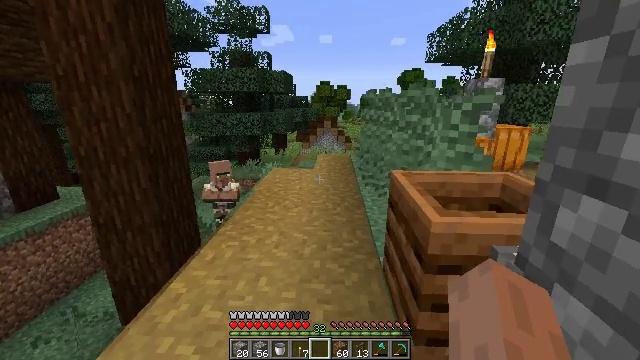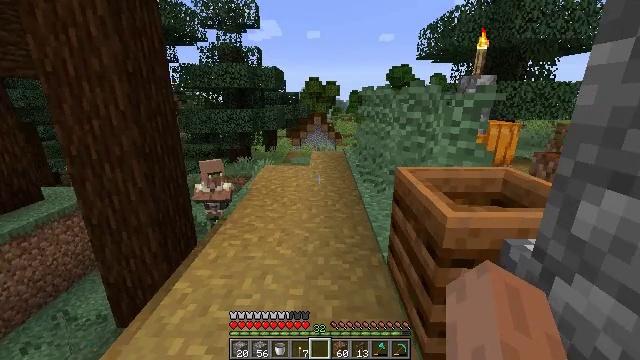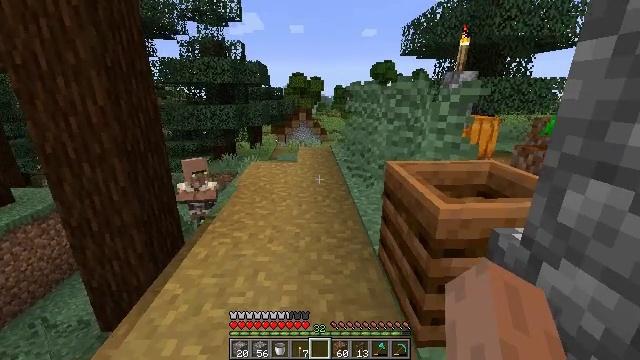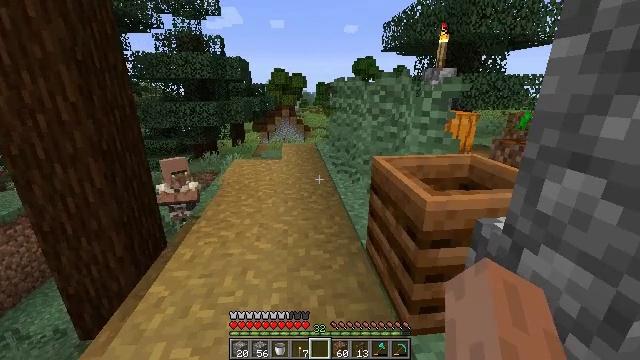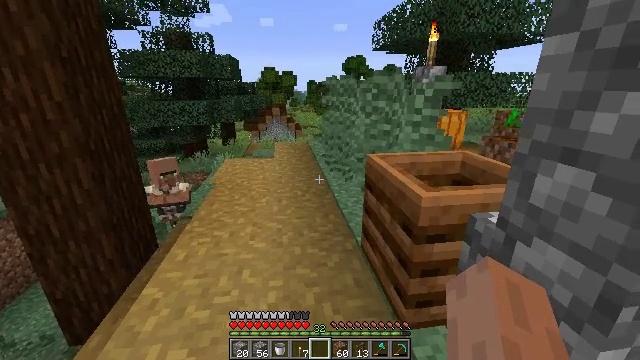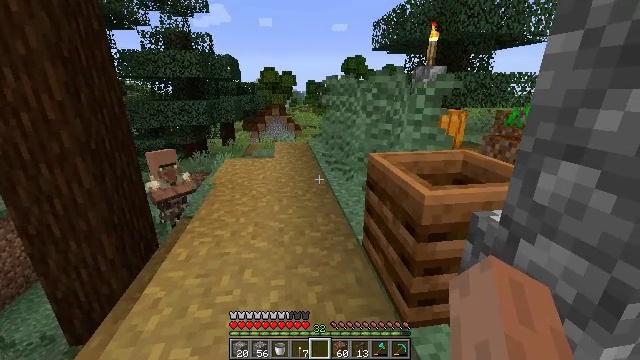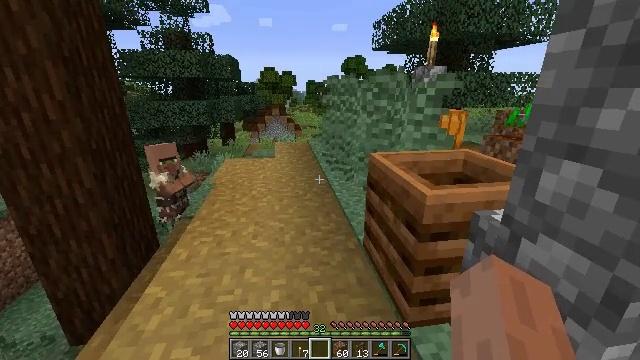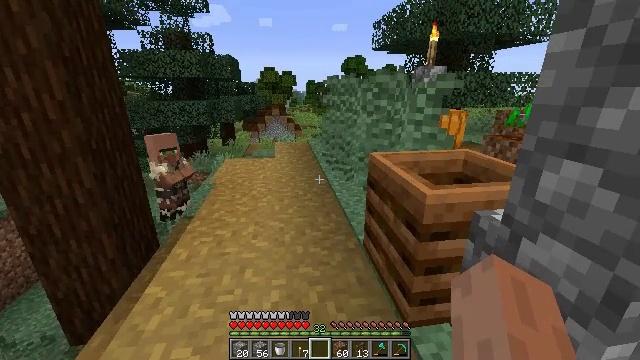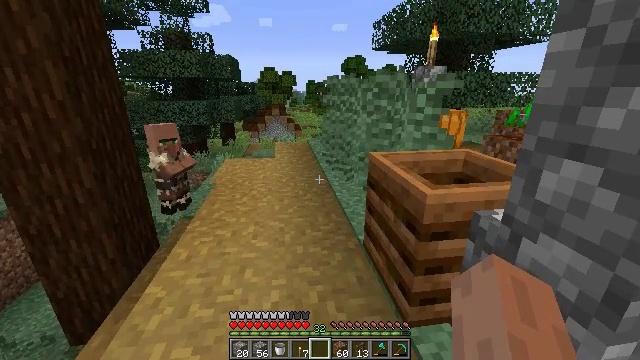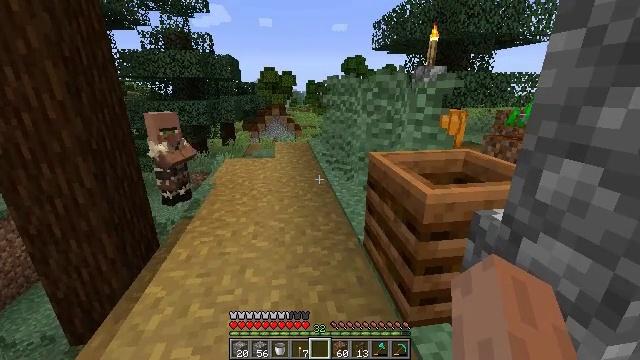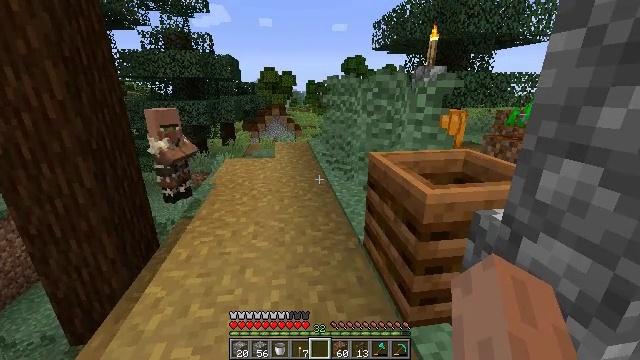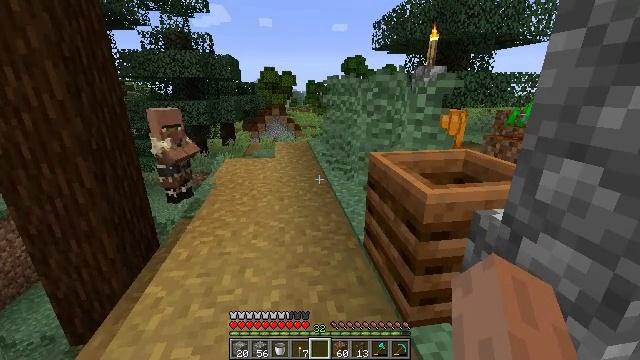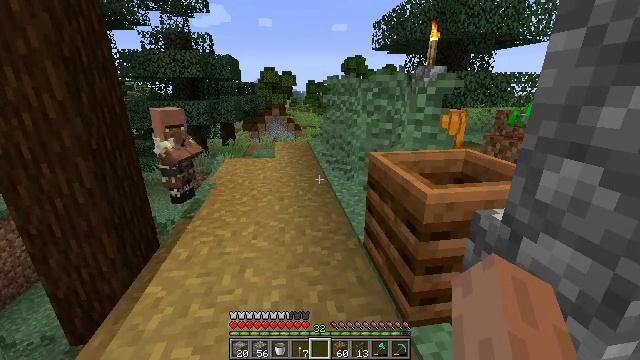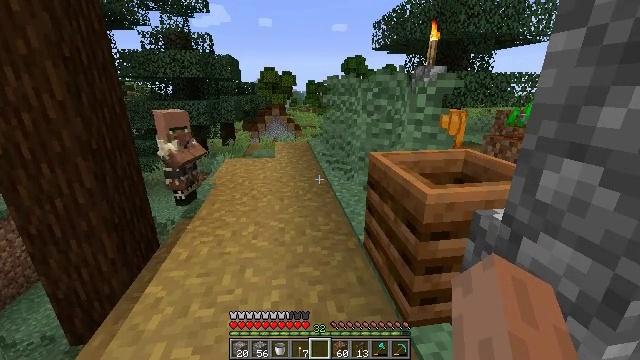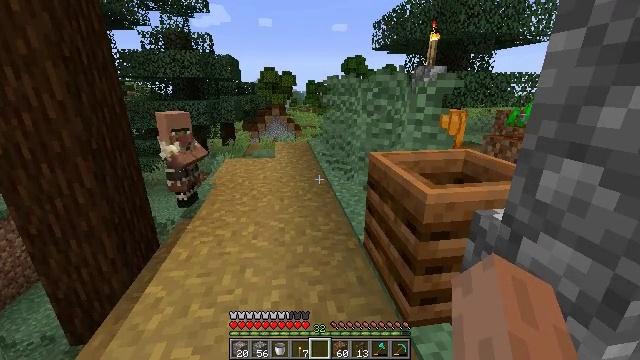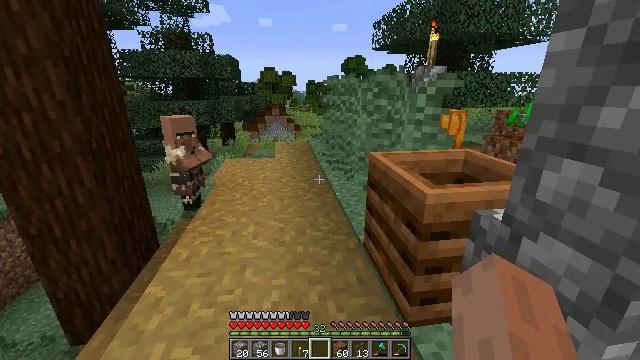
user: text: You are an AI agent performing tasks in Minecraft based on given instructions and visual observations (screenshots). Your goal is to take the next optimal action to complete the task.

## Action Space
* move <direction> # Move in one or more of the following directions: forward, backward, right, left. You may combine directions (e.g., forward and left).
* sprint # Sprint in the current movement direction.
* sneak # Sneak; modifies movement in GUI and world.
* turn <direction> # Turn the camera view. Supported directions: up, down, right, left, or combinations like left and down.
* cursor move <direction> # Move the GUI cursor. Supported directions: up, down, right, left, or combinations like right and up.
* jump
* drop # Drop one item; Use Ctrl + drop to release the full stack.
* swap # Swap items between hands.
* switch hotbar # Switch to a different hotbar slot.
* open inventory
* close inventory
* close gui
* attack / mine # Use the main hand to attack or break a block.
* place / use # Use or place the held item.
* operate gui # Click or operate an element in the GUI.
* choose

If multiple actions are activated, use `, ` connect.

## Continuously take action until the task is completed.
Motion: motion action
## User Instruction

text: Mine the large fern from the ground.
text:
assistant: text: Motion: turn right
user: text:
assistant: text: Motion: turn right
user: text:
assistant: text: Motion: turn right
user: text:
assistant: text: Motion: turn right
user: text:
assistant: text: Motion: no_op
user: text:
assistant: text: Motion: no_op
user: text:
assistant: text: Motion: no_op
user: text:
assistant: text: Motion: no_op
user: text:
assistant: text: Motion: no_op
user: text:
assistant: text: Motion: no_op
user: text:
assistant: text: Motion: no_op
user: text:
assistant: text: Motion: no_op
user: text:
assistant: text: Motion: no_op
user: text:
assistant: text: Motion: no_op
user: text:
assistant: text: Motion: no_op
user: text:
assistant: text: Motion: no_op
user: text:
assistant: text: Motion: turn right
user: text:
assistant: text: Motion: no_op
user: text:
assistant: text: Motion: turn right
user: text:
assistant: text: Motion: no_op
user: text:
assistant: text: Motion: no_op
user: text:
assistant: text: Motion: no_op
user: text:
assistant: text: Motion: no_op
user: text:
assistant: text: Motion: no_op
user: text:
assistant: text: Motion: no_op
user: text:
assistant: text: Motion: no_op
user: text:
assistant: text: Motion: no_op
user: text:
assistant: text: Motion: no_op
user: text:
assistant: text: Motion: no_op
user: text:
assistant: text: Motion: no_op